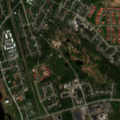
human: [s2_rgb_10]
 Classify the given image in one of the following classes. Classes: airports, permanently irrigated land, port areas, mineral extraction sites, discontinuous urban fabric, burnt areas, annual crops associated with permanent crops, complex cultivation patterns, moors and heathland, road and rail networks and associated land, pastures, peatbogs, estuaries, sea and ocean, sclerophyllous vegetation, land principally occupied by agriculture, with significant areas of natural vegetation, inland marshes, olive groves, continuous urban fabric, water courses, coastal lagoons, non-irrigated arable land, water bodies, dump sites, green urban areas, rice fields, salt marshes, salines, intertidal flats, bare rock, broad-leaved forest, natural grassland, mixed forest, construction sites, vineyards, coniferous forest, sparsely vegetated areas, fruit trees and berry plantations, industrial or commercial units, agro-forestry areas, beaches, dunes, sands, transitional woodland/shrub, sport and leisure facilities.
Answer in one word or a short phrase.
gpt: discontinuous urban fabric, industrial or commercial units, water courses, sea and ocean